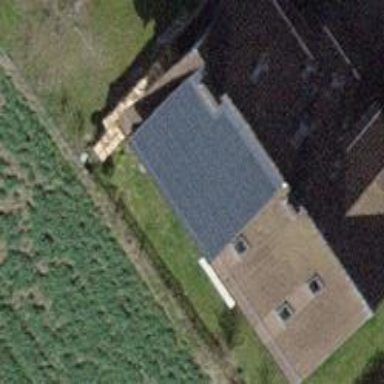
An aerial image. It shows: Solar power generator using photovoltaic panels.